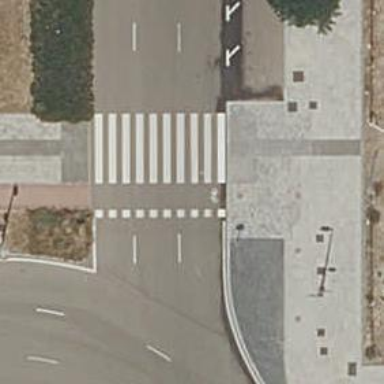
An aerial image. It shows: Uncontrolled crossing on the road.